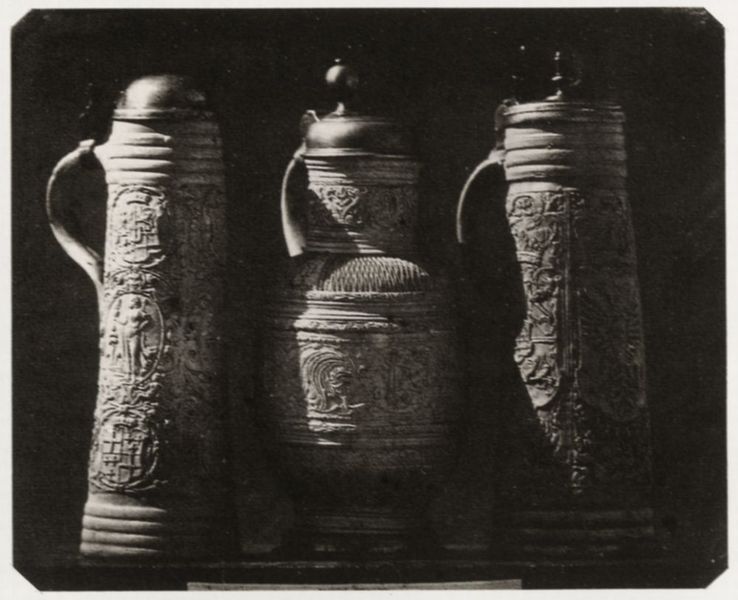
Titel: Drei Humpen aus weißer Hartmasse. Deutsche Arbeit des 16. Jahrhunderts (Liegnitz)
Künstler: Ludwig Belitski
Standort: Berlin
Institution: Hochschule der Künste, Hochschulbibliothek
Schlagwörter: dunkel, mann, nackt, schatten, weiß, busen, frau, getränk, grau, hell, licht, schmuck, schwarz, symbol, muster, ornament, alt, trinken, silber, sockel, stein, hals, flach, schlank, boden, drei, personen, knopf, rund, henkel, kanne, keramik, krug, stillleben, ton, relief, bein, leer, ornamente, verzierung, metall, bauch, foto, fotografie, griff, eisen, bierkrug, deckel, gefäß, messing, zinn, fuss, medaillon, ringe, bayrisch, geschirr, schwarz weiss, bier, schnitzerei, photo, verziert, wappen, knauf, krüge, flüssigkeit, steingut, abzug, gefäße, hänkel, aufnahme, verzierungen, geschnitzt, rillen, schnitzereien, tonkrug, humpen, trinkgefäss, elfenbein, bauchig, hohl, steinzeug, zinndeckel, seidel, masskrüge, maßkrug, bierkrüge, deckelkrug, montierung, releif, steinkrug, irden, bauchgefäß, bauhcig, schmall, geschnitz, schnelle, handhabe, hnkel, krüfe, krühe, masskrügr, siegburg, trinkbecher, krübe